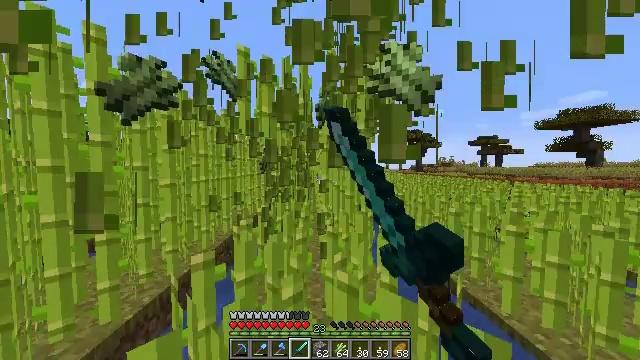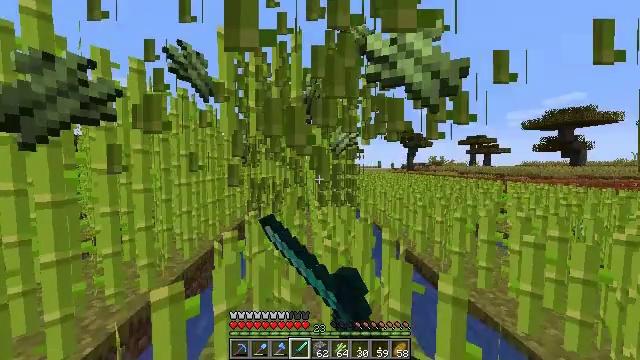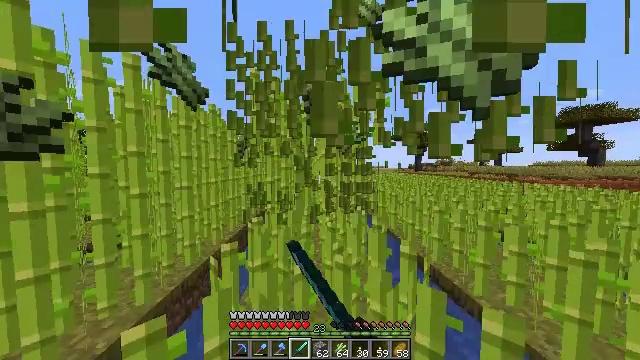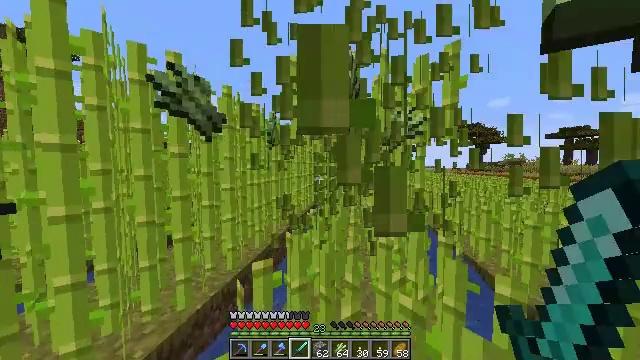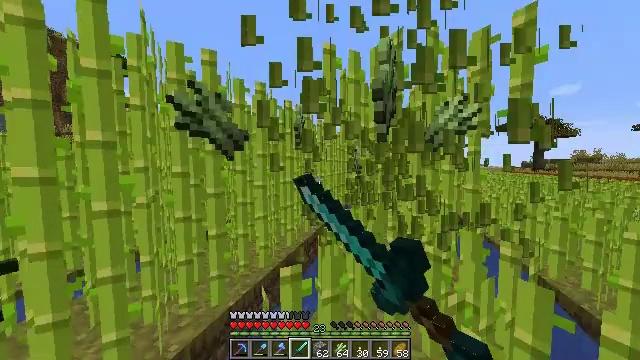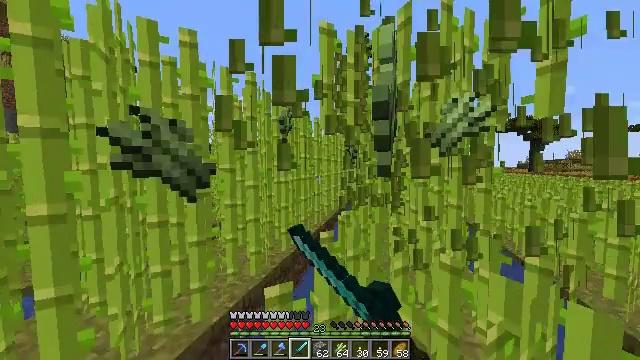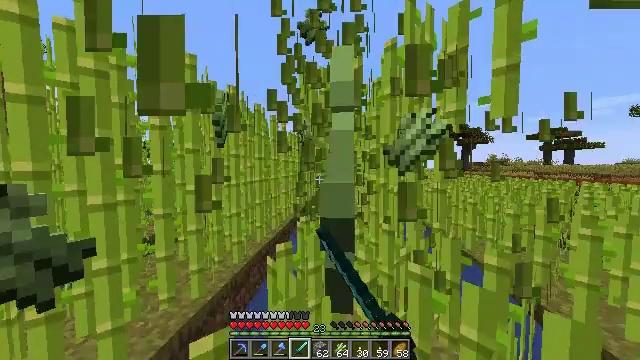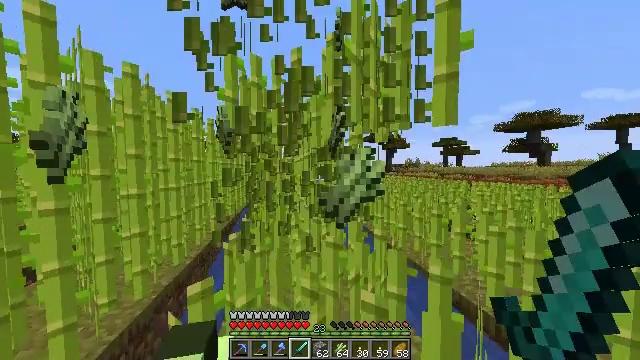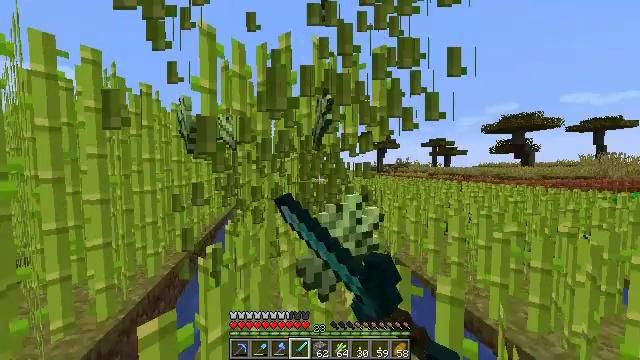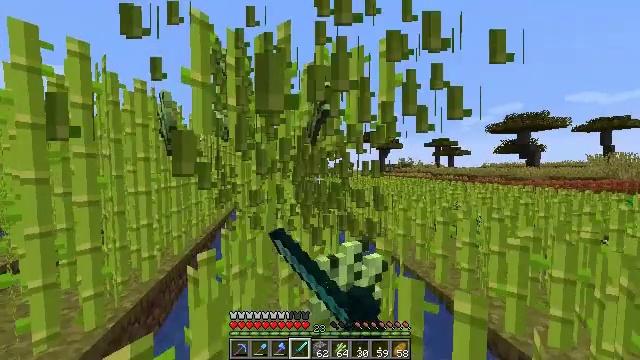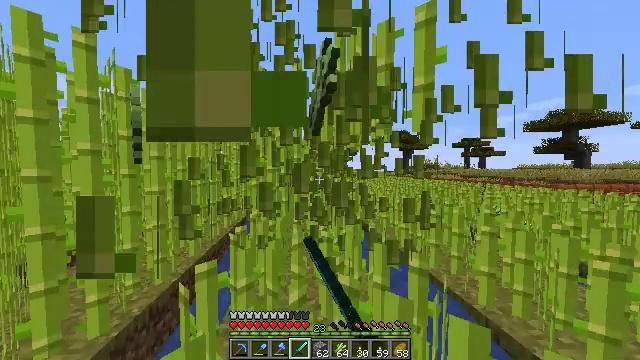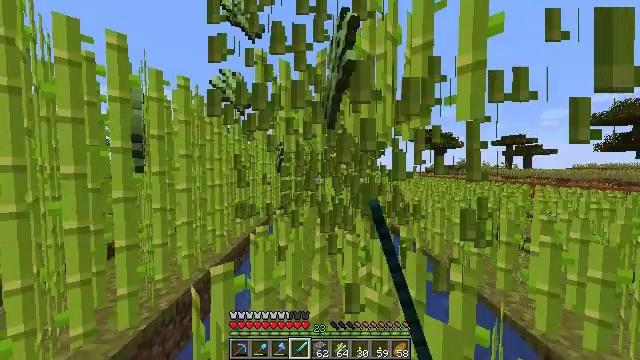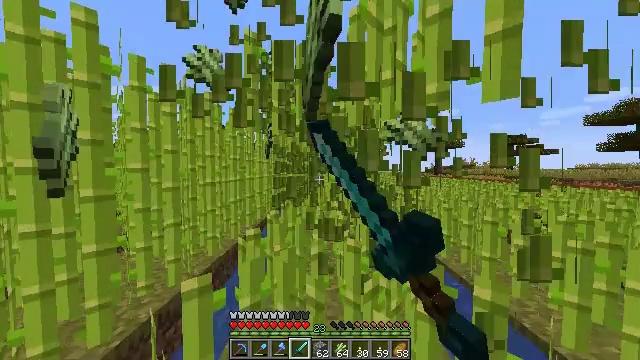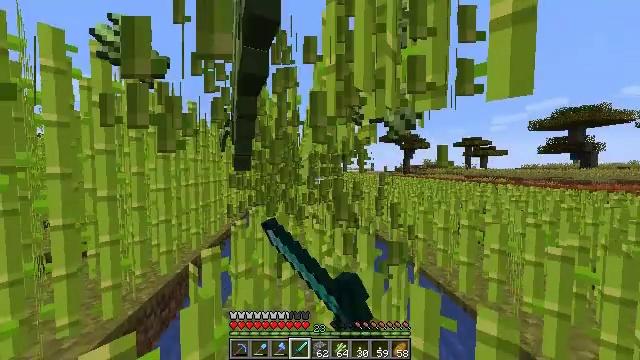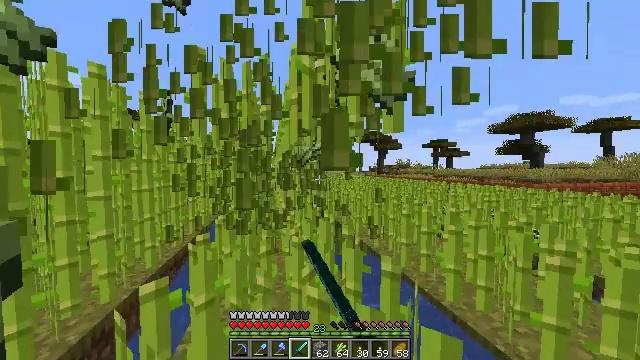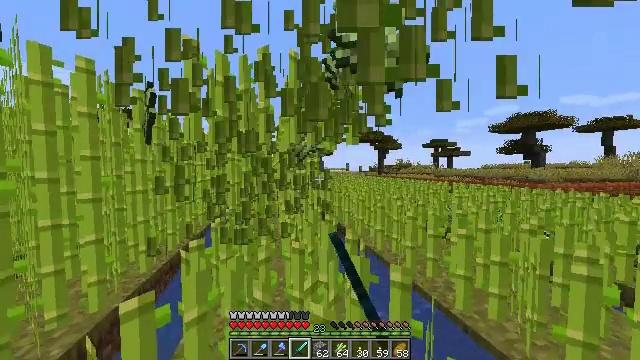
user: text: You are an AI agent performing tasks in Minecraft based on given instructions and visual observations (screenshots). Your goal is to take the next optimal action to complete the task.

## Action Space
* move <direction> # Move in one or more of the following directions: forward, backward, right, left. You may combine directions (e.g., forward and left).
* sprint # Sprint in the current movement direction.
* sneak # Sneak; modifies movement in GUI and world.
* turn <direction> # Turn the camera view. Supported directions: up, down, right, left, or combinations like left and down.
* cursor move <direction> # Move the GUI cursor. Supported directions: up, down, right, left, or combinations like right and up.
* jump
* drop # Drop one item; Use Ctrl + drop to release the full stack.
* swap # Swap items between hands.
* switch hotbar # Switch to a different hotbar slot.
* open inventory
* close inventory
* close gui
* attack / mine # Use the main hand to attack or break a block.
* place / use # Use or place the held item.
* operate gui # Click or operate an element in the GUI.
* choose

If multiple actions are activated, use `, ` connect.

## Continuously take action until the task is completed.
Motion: motion action
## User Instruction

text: Collect sugar cane near water sources.
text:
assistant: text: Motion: move forward, sprint, turn right, attack / mine
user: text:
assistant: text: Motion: move forward, sprint, turn left, attack / mine
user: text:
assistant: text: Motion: move forward, sprint, turn left, attack / mine
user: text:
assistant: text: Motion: move forward, sprint, turn left, attack / mine
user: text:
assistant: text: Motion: move forward, sprint, attack / mine
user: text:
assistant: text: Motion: move forward, sprint, turn right, attack / mine
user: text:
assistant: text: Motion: move forward, sprint, turn right, attack / mine
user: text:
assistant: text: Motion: move forward, sprint, turn right, attack / mine
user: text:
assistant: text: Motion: move forward, sprint, attack / mine
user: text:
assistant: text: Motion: move forward, sprint, turn left, attack / mine
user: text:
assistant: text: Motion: move forward, sprint, turn left, attack / mine
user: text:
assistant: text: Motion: move forward, sprint, attack / mine
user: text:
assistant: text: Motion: move forward, sprint, turn right, attack / mine
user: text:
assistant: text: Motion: move forward, sprint, turn right, attack / mine
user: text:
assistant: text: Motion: move forward, sprint, attack / mine
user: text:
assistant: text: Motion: move forward, sprint, turn left, attack / mine
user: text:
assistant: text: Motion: move forward, sprint, turn left, attack / mine
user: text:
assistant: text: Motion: move forward, sprint, turn left, attack / mine
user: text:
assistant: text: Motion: move forward, sprint, attack / mine
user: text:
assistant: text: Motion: move forward, sprint, turn right, attack / mine
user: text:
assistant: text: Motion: move forward, sprint, turn right, attack / mine
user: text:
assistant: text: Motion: move forward, sprint, attack / mine
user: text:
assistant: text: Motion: move forward, sprint, turn left, attack / mine
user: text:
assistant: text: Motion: move forward, sprint, turn left, attack / mine
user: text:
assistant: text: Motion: move forward, sprint, turn left, attack / mine
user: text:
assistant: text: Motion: move forward, sprint, attack / mine
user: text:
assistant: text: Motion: move forward, sprint, turn right, attack / mine
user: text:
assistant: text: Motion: move forward, sprint, turn right, attack / mine
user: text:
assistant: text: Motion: move forward, sprint, attack / mine
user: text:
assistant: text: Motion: move forward, sprint, attack / mine